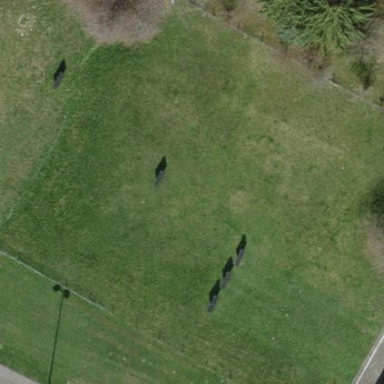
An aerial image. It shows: Grassy pitch designated for archery.